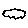
Label: cloud